Question: In app I want to make a vertical appBar with custom title in different page:

How I can make it?
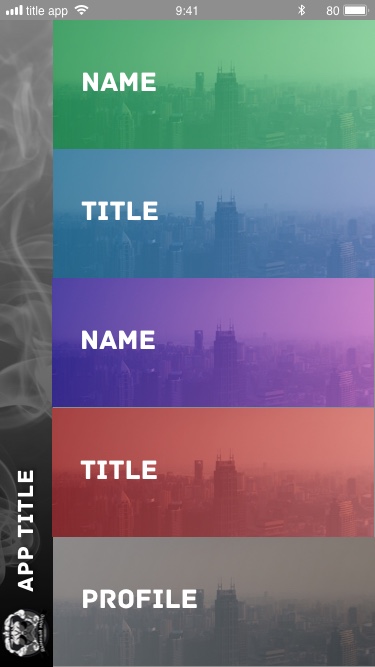
Answer: You can use 'RotatedBox' to rotate 'AppBar', but you will not be able to use the parameter of 'appBar' in 'Scaffold', because that one expects horizontal one.
'''
class VerticalAppBar extends StatelessWidget {
@override
Widget build(BuildContext context) {
return RotatedBox(
quarterTurns: 3,
child: AppBar(
primary: false,
title: Text('My Bar'),
),
);
}
}
'''